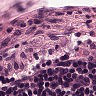
Metastatic tissue present: no